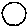
Label: circle